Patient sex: F
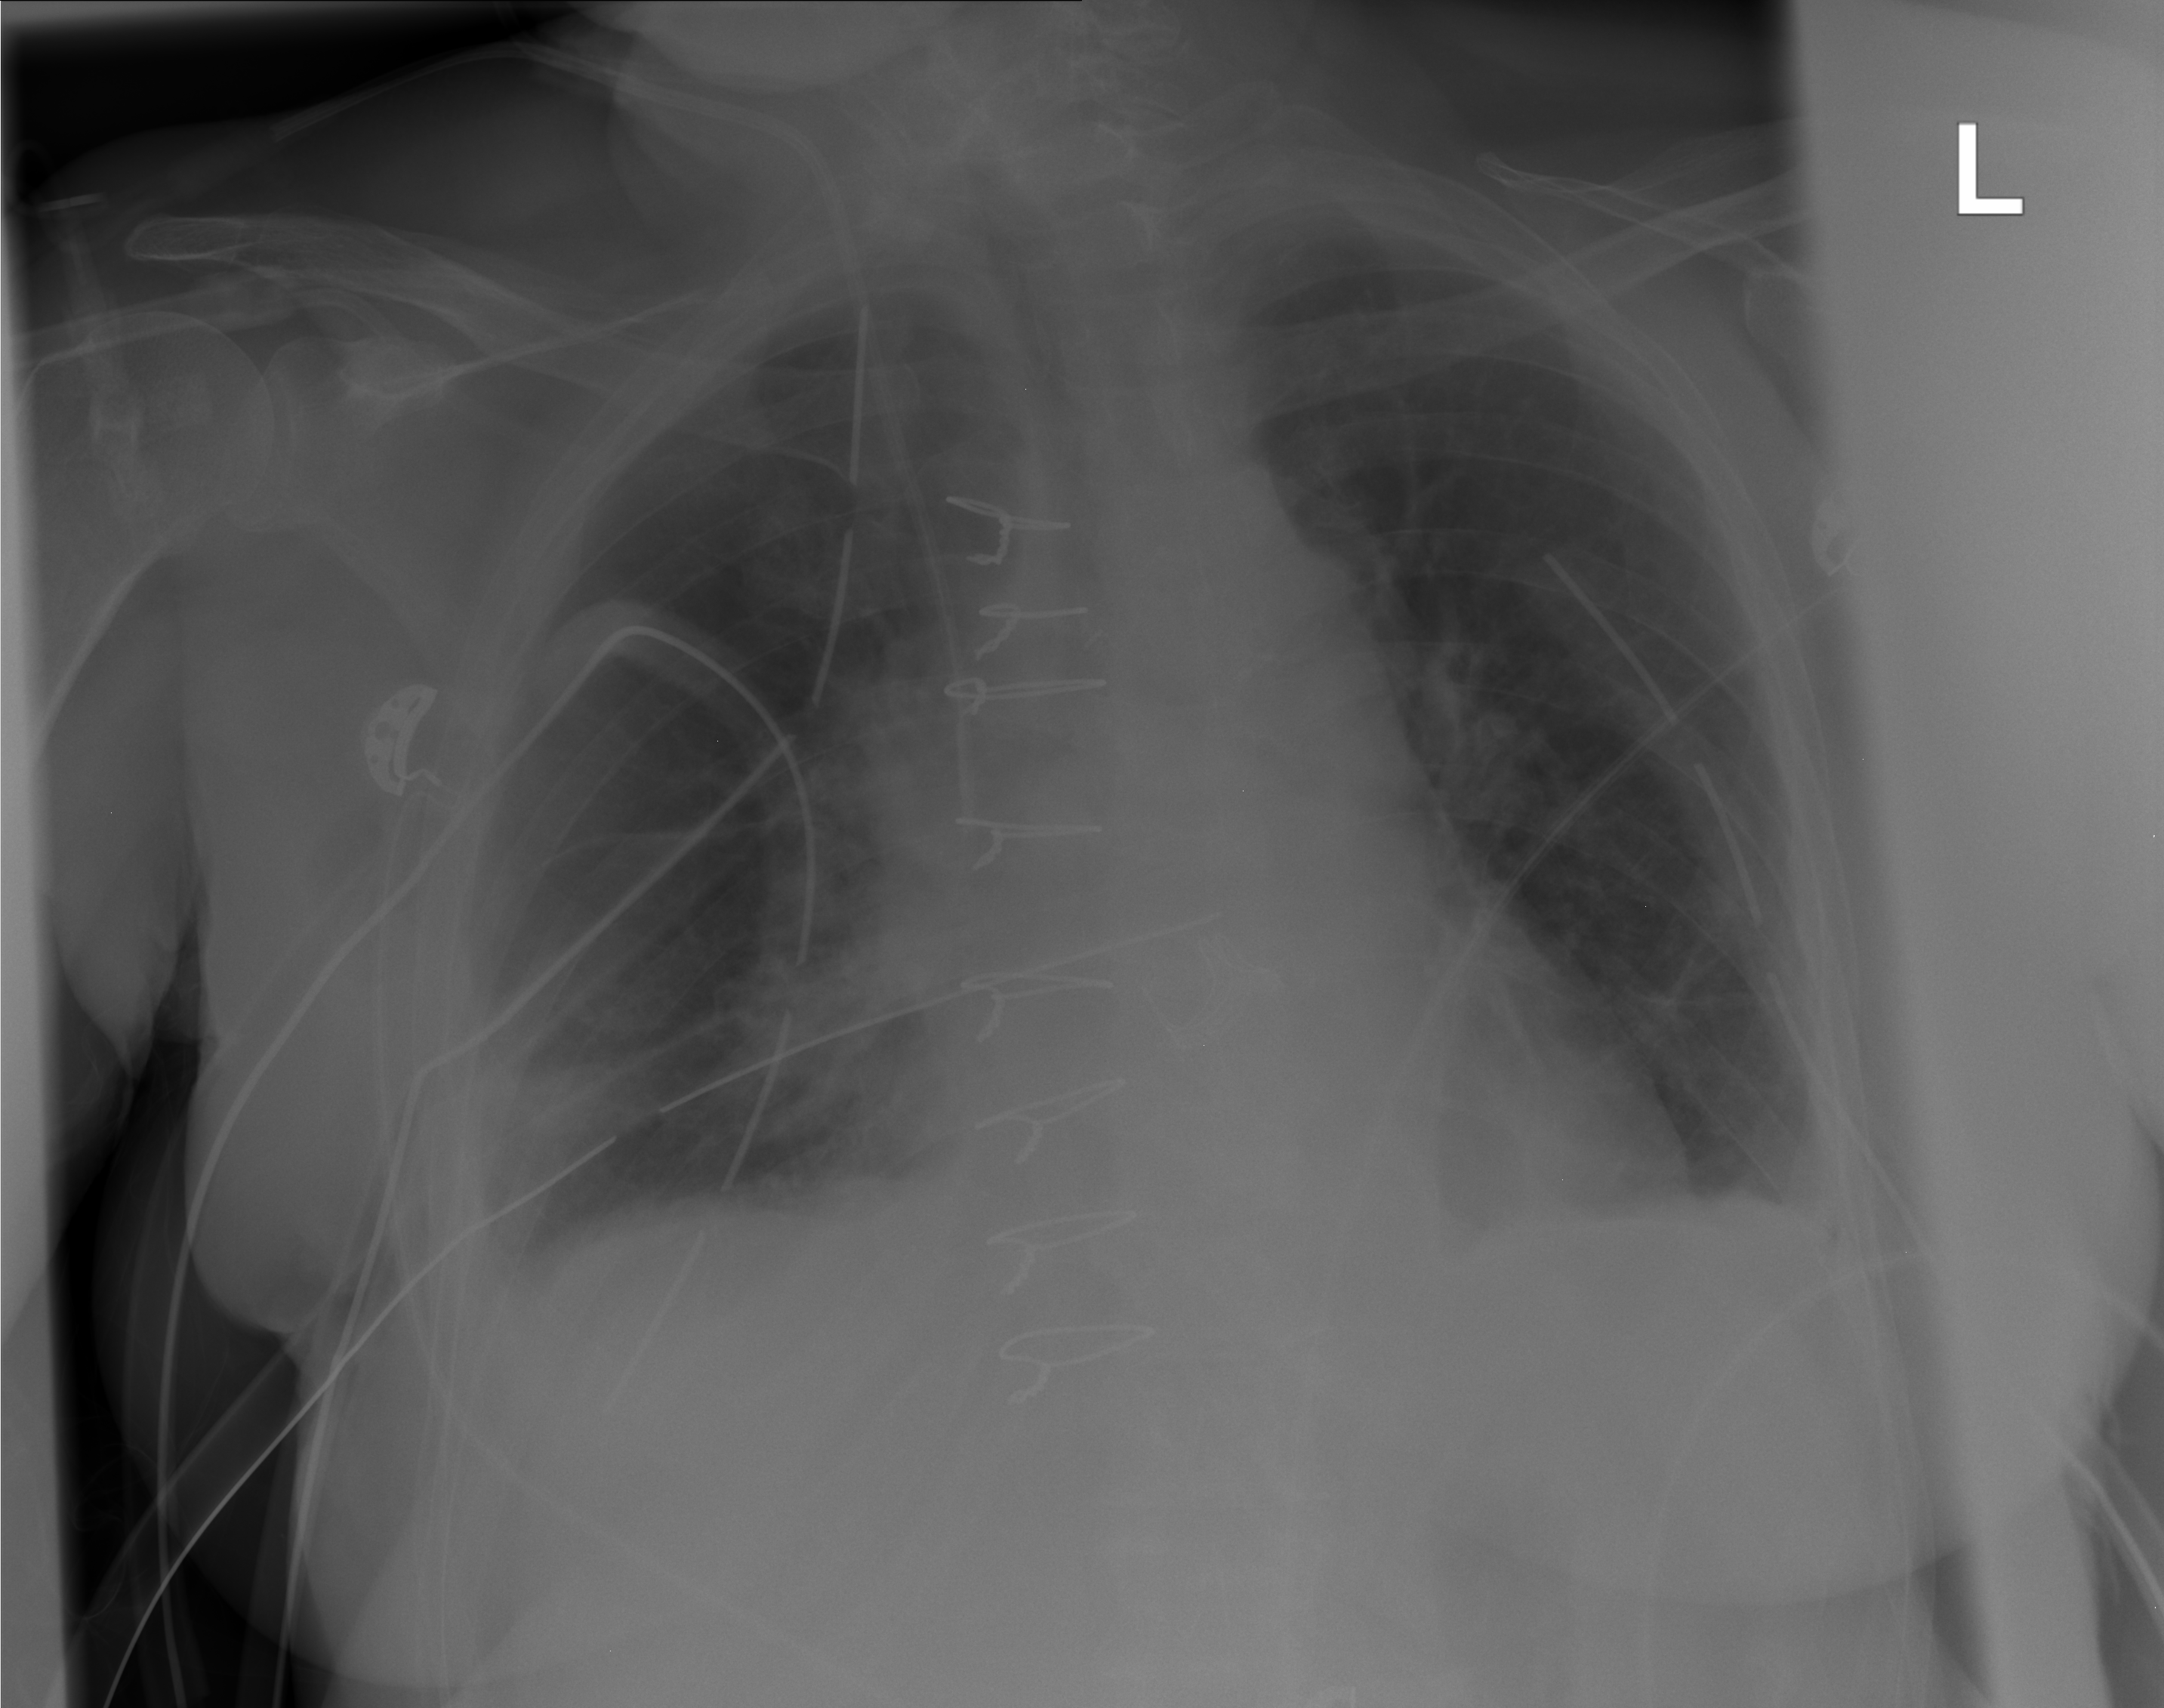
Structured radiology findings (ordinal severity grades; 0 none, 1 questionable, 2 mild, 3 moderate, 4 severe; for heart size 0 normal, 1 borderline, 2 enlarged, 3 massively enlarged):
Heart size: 2
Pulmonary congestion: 2
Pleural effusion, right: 0
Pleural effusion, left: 2
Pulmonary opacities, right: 0
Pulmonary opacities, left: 0
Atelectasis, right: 0
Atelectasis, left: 2